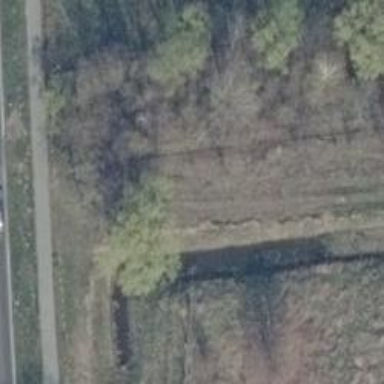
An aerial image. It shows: Abandoned railway.